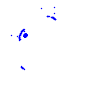
Particle: pion